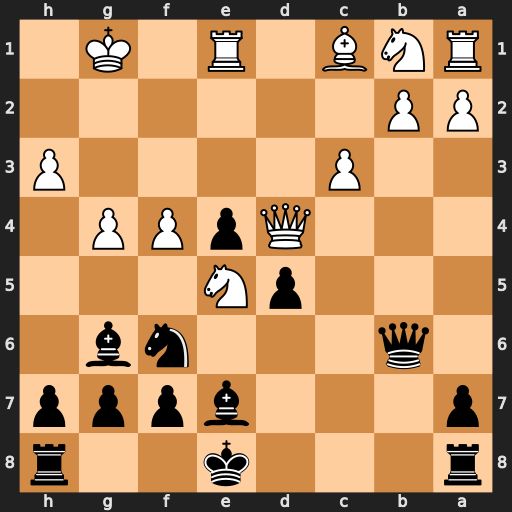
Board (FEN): r3k2r/p3bppp/1q3nb1/3pN3/3QpPP1/2P4P/PP6/RNB1R1K1
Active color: b
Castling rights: kq
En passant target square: -
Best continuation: Bc5 Qxc5 Qxc5+